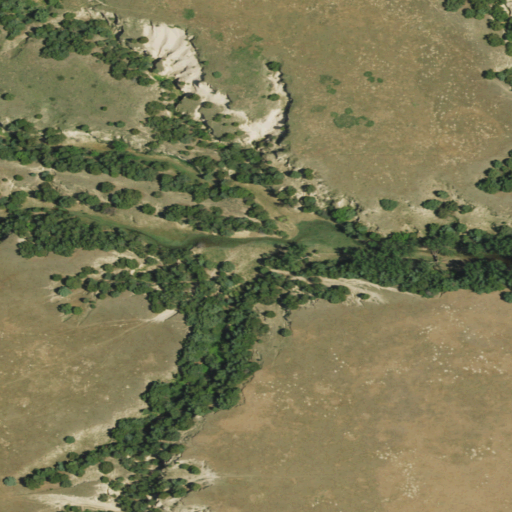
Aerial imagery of valley in Nebraska named Spook Canyon containing grassland and evergreen forest